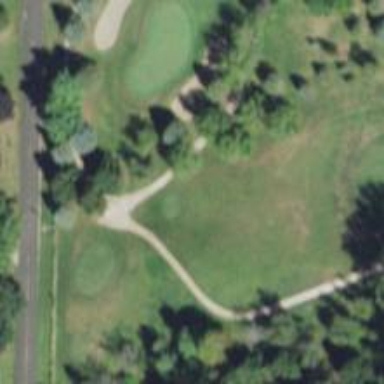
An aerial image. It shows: Path used for both walking and golf.